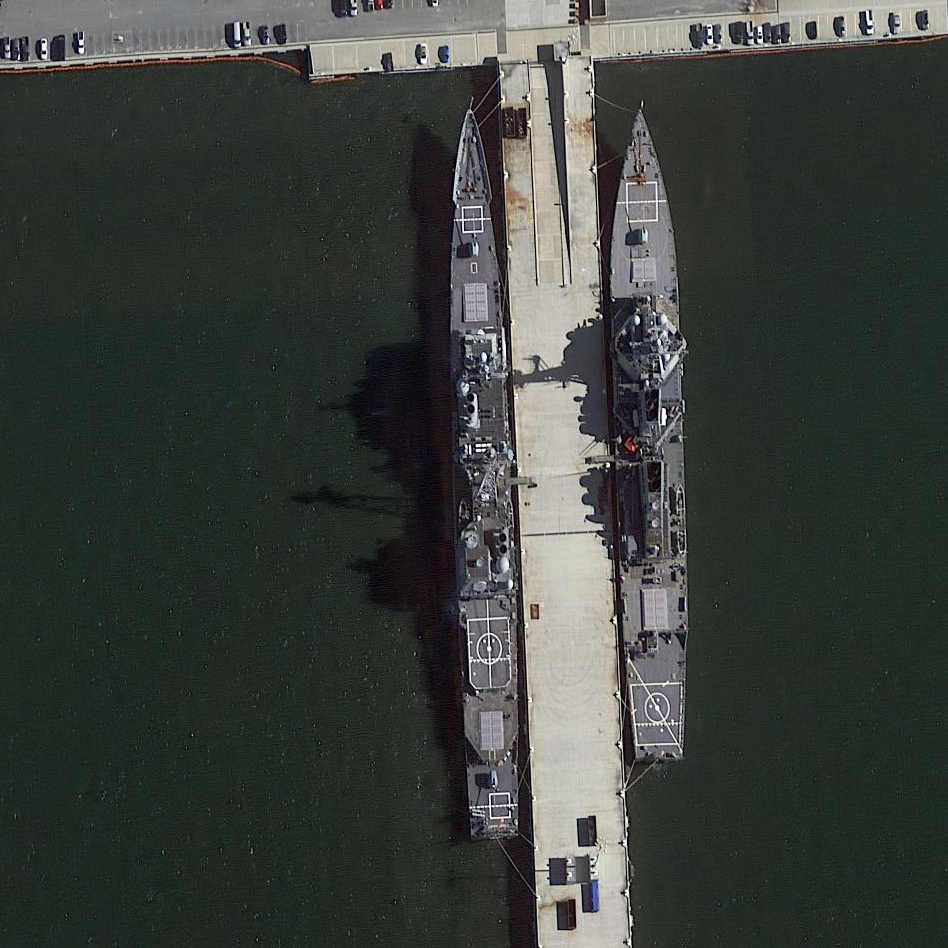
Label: cruiser